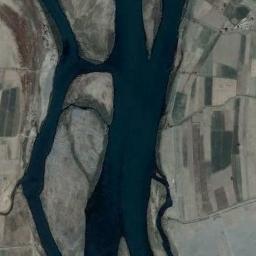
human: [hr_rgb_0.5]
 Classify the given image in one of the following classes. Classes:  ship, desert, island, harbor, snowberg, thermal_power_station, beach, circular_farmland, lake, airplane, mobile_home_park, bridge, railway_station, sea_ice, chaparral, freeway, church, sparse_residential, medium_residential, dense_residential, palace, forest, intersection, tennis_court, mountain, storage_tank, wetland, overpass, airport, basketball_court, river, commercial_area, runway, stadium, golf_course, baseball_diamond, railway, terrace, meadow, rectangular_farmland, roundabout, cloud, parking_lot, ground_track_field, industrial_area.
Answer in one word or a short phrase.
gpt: river